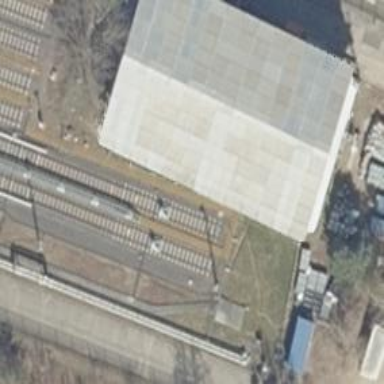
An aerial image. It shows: Electrified rail in service yard.